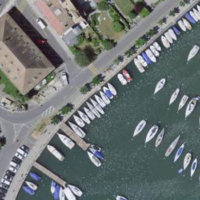
EUNIS habitat code: 54
Species observed at this site:
Aix galericulata
Aythya fuligula
Podiceps cristatus
Cercis siliquastrum
Fulica atra
Anas platyrhynchos